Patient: sex M, age 36
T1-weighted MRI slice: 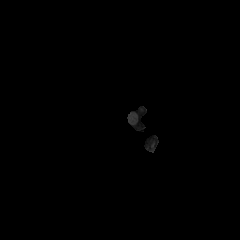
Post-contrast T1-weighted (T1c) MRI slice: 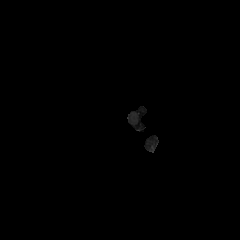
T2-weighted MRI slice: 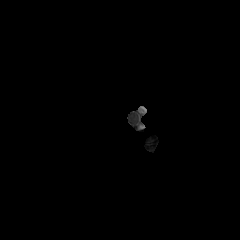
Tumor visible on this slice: no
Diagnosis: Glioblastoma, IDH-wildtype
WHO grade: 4